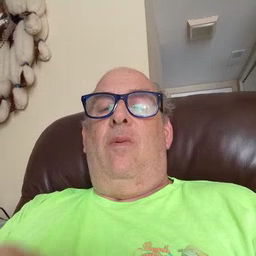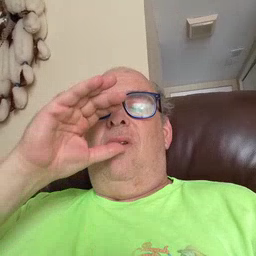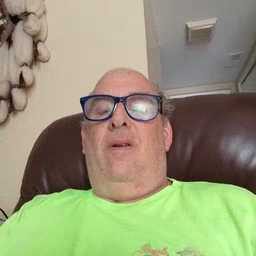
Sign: drink